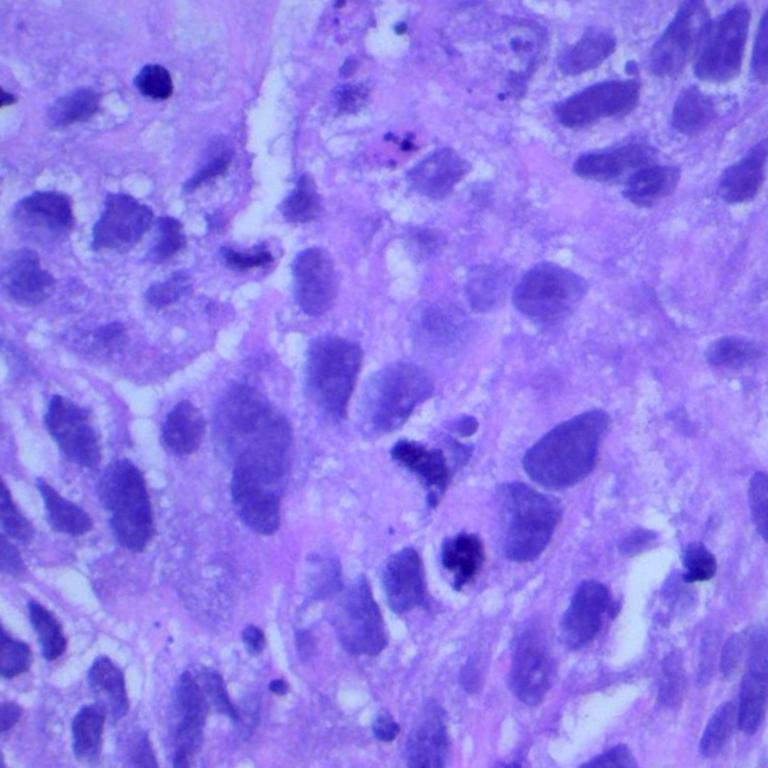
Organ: lung
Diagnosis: squamous carcinomas